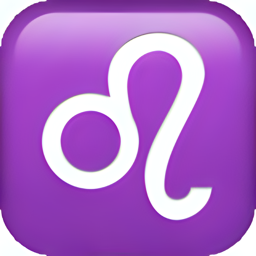
Name: leo
Emoji: ♌
Group: Symbols
Sub-group: zodiac